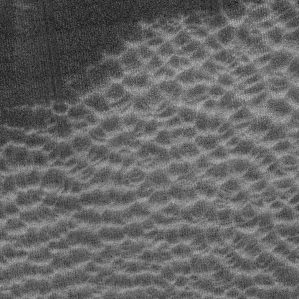
Label: frost